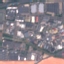
Land use / land cover: Industrial